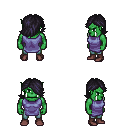
a pixel art fantasy rpg character, male body template, orc, green skin, chain tabard jacket, teal pants, raven swoop hairstyle, maroon shoes, four views (front, back, left, right), 2x2 character sprite sheet, small pixel art, hard edges, no anti-aliasing